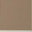
Piece: xx